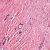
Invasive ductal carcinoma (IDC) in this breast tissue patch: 1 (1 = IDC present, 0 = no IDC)